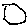
Label: hexagon